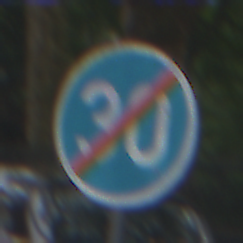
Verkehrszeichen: EndeMindestgeschwindigkeit
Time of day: MorningAfternoon
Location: Outdoor (Urban)
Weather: Overcast
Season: NotSpecified
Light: Natural